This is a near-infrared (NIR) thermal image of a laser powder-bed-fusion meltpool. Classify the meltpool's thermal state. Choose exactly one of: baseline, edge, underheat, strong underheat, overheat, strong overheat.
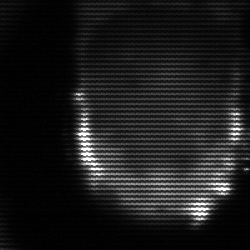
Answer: baseline